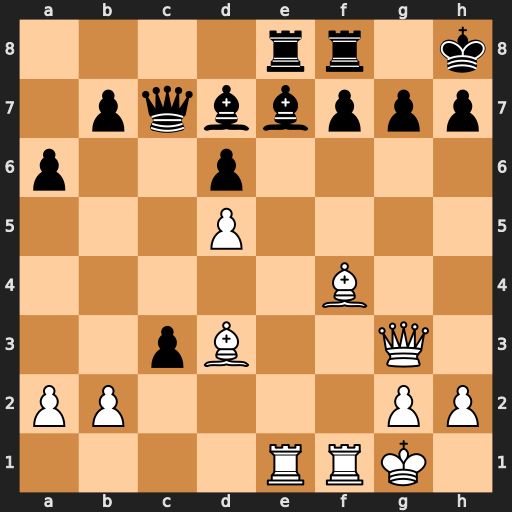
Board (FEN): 4rr1k/1pqbbppp/p2p4/3P4/5B2/2pB2Q1/PP4PP/4RRK1
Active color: w
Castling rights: -
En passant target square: -
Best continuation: Rxe7 Rxe7 Qh4 Re4 Bxe4